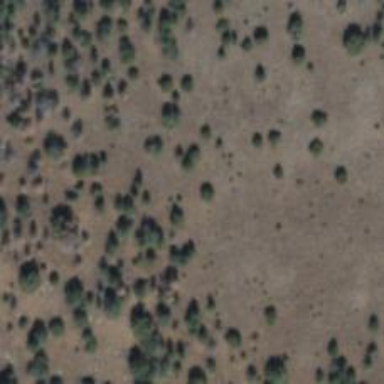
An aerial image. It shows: Patch of scrub vegetation.